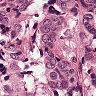
Metastatic tissue present: yes